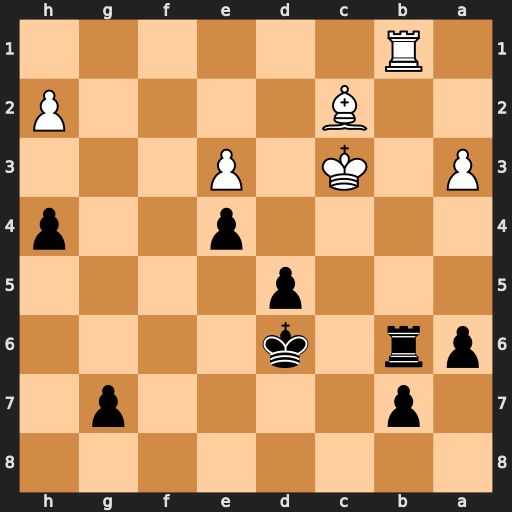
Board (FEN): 8/1p4p1/pr1k4/3p4/4p2p/P1K1P3/2B4P/1R6
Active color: b
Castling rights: -
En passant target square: -
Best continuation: Rxb1 Bxb1 g5